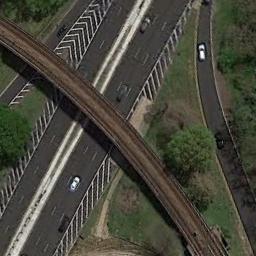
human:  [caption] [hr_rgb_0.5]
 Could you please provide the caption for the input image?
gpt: The overpass is over the roads and the overpass is a railway .

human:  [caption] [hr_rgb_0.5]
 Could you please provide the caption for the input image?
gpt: Several cars are on the road under the overpass .

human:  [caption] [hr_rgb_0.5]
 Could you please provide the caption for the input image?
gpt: The overpass is next to the grass with some cars .

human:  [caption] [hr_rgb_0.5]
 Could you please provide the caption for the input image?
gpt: Three roads intersect at one point .

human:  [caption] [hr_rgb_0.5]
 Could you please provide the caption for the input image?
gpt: There are green meadows and some green trees beside the overpass .